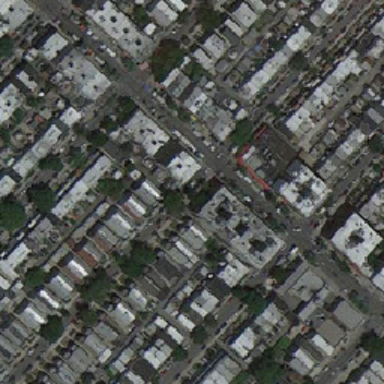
The building of the grey roof is arranged as a whole compact .